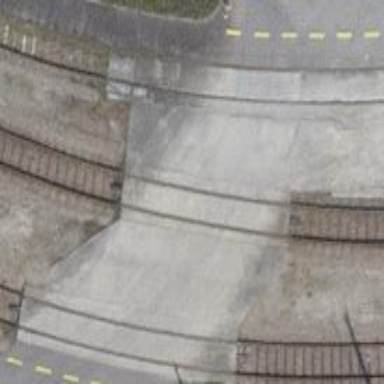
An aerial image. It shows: Railway level crossing.